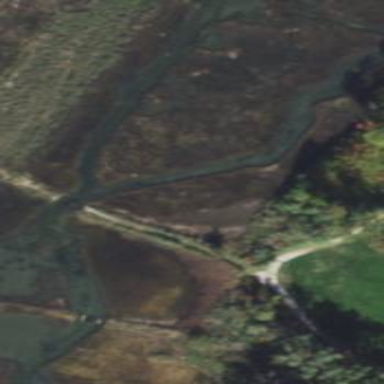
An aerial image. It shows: Beautiful wet meadow natural wetland.